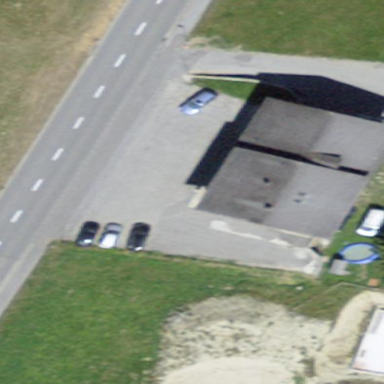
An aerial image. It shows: Building used as car repair shop.